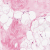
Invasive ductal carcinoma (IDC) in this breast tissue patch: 0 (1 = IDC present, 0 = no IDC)